Question: '''
SELECT o.ProductID ,
p.ProductName ,
o.unitprice AS UnitCost ,
sum(o.Quantity) AS TotalUnitsSold ,
(sum(o.Quantity)*o.unitprice) AS FinalCost
FROM OrderDetails o
JOIN Products p ON o.ProductID = p.ProductID
GROUP BY o.ProductID ,
p.ProductName ,
o.unitprice
ORDER BY 1
'''
I want one more column aside of Final Cost which gives total of Products,
in short for chai it should be '2505.60+11772.00'

EXPECTED o/p
'''
ProductID ProductName UnitCost TotalUnitsSold FinalCost Total
1 Chai 14.40 174 2505.60 14277.60
1 Chai 18.00 654 11772.00 Null
'''
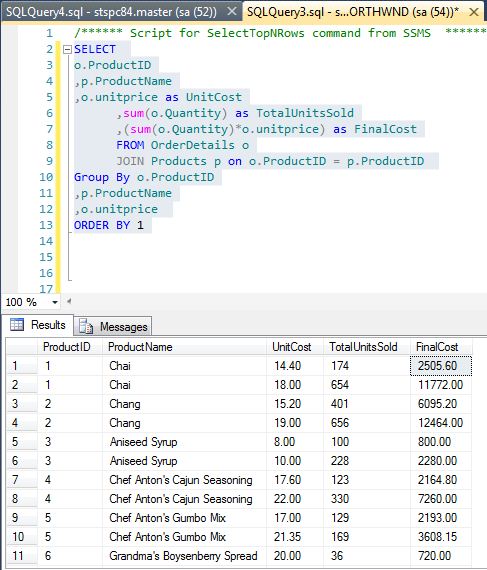
Answer: You can use a windowed function, it will give total for all rows:
'''
SELECT T.ProductID
, T.ProductName
, T.UnitCost
, T.TotalUnitsSold
, T.FinalCost
, SUM(T.FinalCost) OVER(PARTITION BY ProductID) AS Total
FROM (
SELECT o.ProductID ,
p.ProductName ,
o.unitprice AS UnitCost ,
sum(o.Quantity) AS TotalUnitsSold ,
(sum(o.Quantity)*o.unitprice) AS FinalCost
FROM OrderDetails o
JOIN Products p ON o.ProductID = p.ProductID
GROUP BY o.ProductID ,
p.ProductName ,
o.unitprice
) AS T
ORDER BY 1
'''